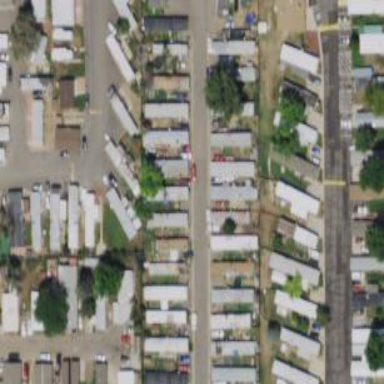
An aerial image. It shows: Residential area known as trailer park.